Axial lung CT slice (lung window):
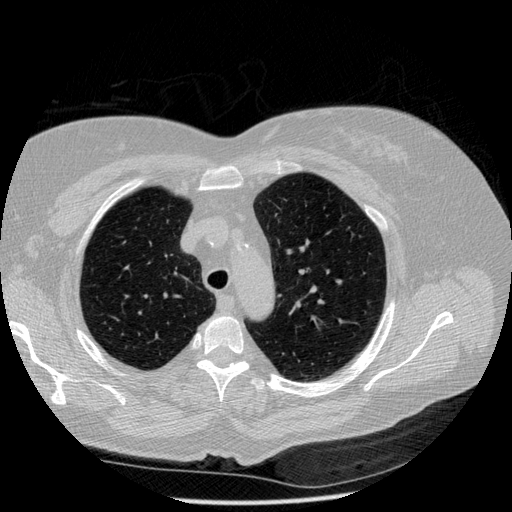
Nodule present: no